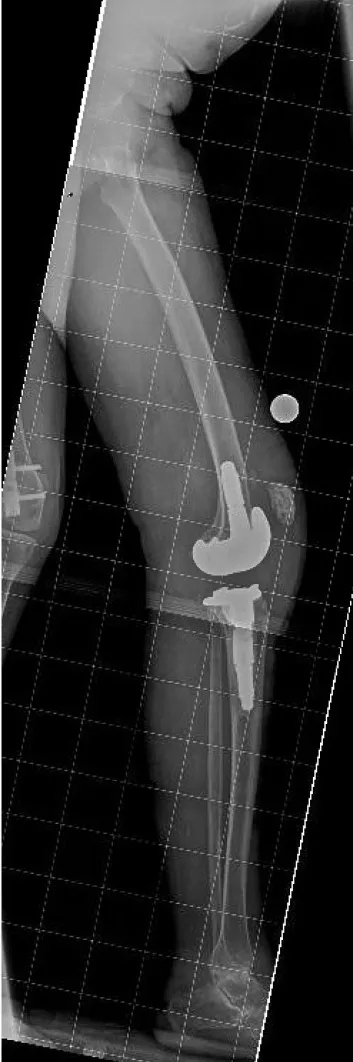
7/30/2013. Lateral. Radiographs at the time of initial consultation demonstrating a stemmed TKA with substantial effusion and patella alta.
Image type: radiology (x_ray)